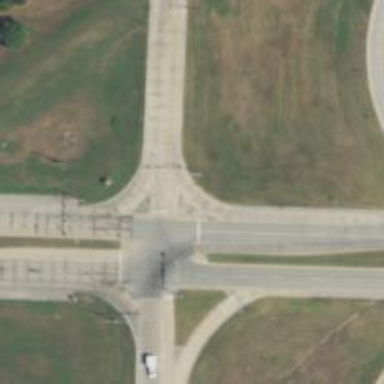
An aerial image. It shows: Secondary link road.